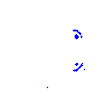
Particle: pion